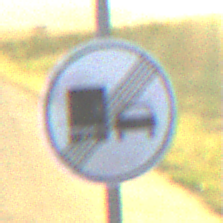
Verkehrszeichen: EndeUeberholverbotKraftfahrzeuge
Umgebung: Outdoor, RoadRail
Tageszeit: SunriseSunset
Wetter: Clear
Licht: Natural
Jahreszeit: NotSpecified
Kontrast: HighContrast